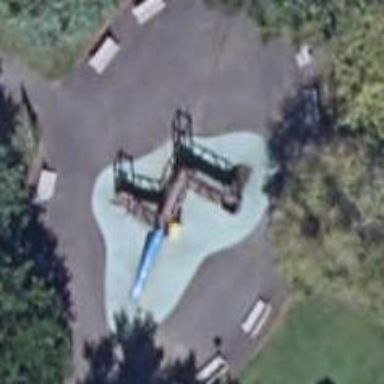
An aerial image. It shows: Playground area for leisure land.